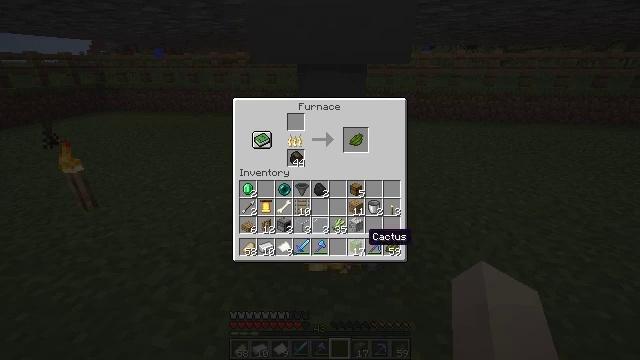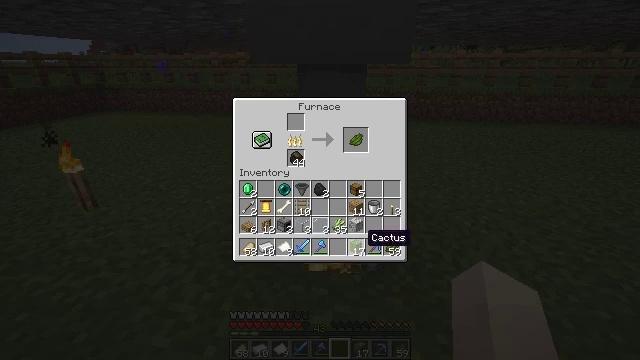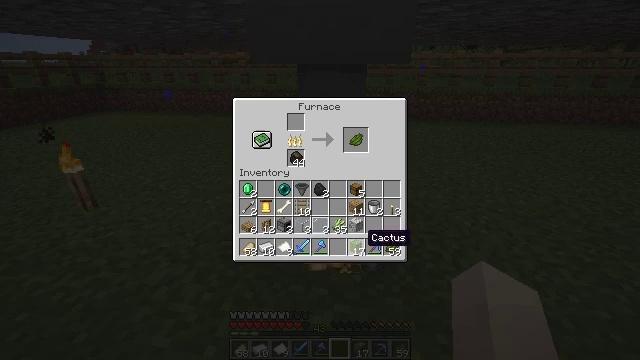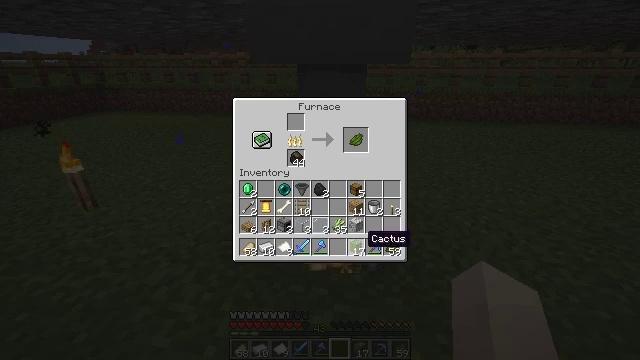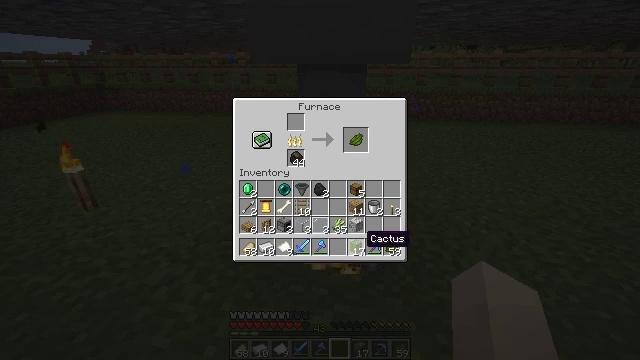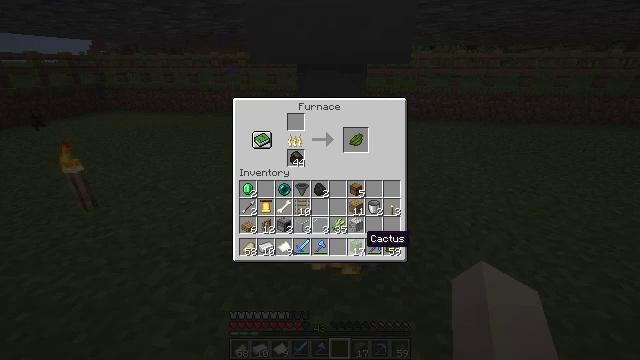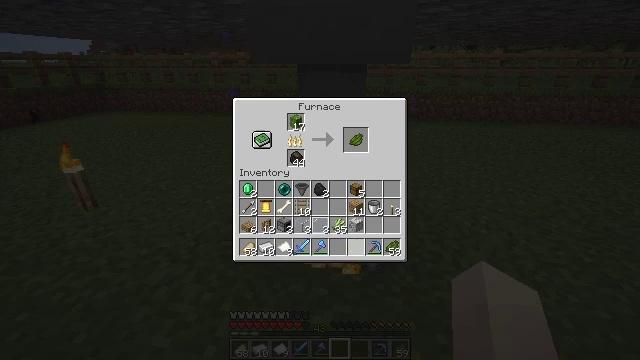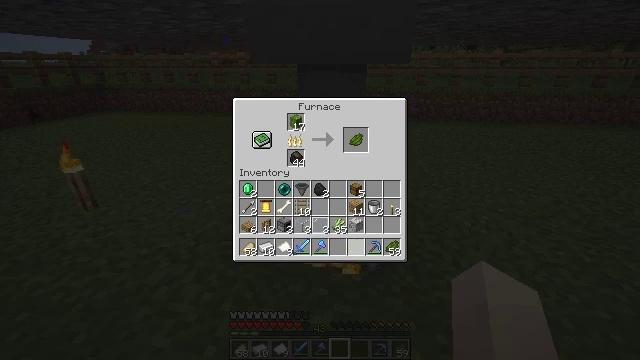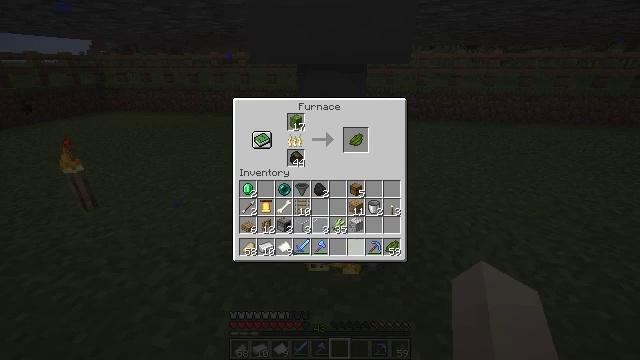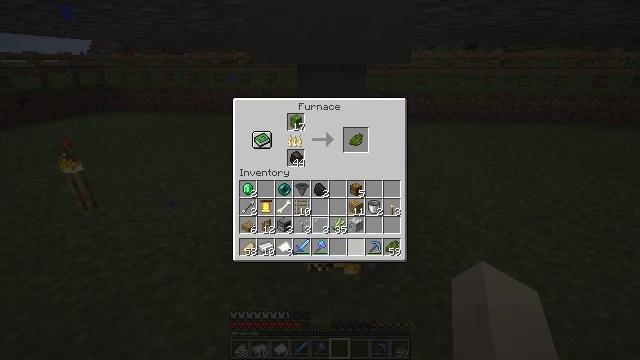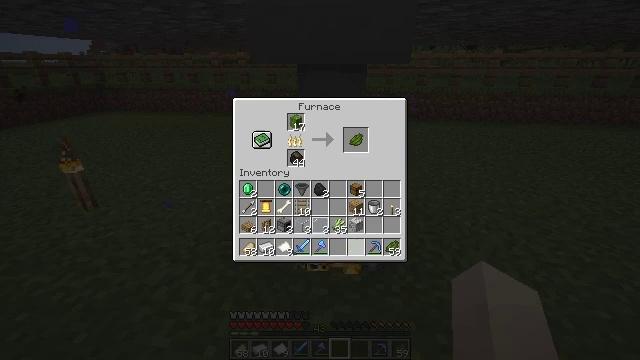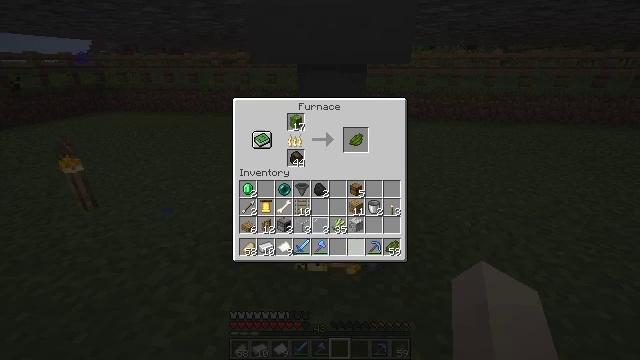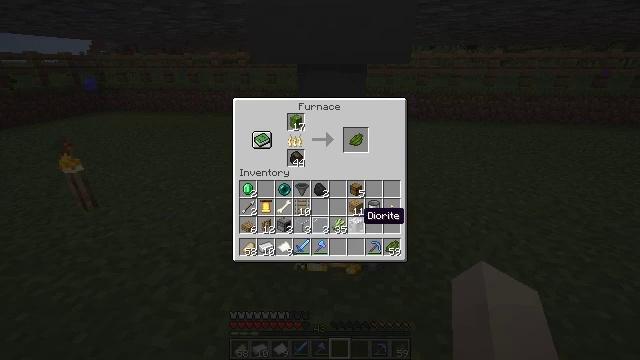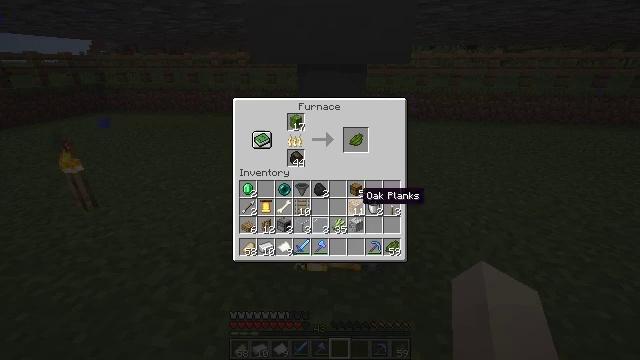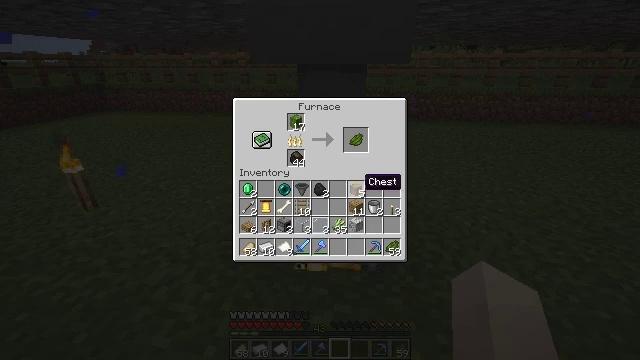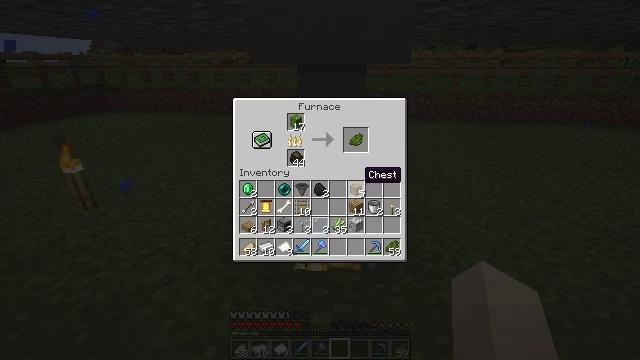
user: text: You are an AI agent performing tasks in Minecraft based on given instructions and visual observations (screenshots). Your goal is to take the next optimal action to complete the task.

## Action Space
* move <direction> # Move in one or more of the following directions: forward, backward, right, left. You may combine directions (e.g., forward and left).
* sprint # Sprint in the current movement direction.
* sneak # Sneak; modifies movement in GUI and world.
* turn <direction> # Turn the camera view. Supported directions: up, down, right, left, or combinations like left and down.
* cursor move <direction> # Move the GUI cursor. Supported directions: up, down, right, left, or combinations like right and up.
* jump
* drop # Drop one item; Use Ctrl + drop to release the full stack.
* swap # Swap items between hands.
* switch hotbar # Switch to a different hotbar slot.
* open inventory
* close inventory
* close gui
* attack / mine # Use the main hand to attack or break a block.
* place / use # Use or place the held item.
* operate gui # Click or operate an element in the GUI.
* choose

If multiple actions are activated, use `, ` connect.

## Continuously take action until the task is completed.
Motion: motion action
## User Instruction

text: Cook cactus in the furnace to make green dye.
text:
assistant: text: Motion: sneak
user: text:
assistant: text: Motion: sneak
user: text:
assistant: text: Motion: sneak
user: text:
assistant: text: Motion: sneak
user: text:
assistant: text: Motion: sneak
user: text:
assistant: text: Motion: sneak, operate gui
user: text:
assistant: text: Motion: sneak, operate gui
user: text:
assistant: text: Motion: sneak, operate gui
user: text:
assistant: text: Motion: sneak
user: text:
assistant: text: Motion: sneak
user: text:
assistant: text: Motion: sneak, cursor move up
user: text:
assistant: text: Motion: sneak, cursor move up
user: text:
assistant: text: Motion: sneak, cursor move up
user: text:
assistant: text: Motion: sneak, cursor move up
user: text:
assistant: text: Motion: sneak, cursor move up
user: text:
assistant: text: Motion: sneak
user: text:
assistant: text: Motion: sneak
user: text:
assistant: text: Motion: sneak
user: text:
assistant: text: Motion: sneak
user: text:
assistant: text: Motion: sneak
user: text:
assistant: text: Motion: sneak
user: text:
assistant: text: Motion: sneak
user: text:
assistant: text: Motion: sneak
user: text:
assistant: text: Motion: sneak
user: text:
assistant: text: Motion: sneak
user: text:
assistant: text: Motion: sneak
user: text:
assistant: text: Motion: sneak
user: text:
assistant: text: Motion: sneak
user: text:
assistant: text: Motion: sneak
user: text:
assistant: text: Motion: sneak